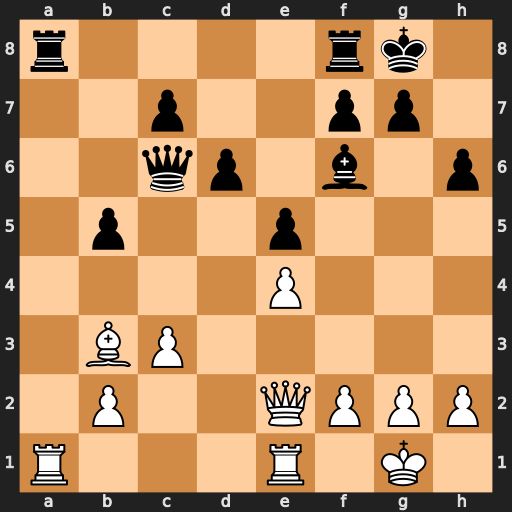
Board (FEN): r4rk1/2p2pp1/2qp1b1p/1p2p3/4P3/1BP5/1P2QPPP/R3R1K1
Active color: w
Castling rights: -
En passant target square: -
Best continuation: Bd5 Rxa1 Bxc6 Rxe1+ Qxe1